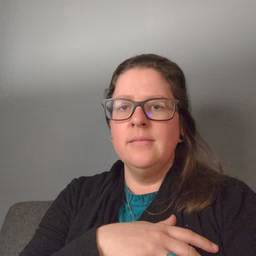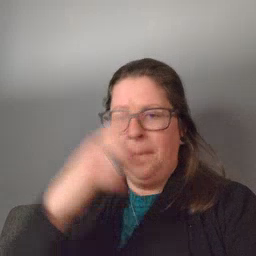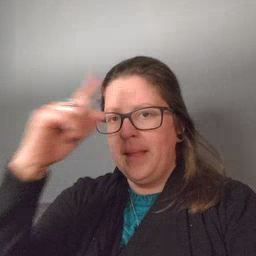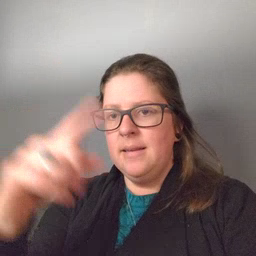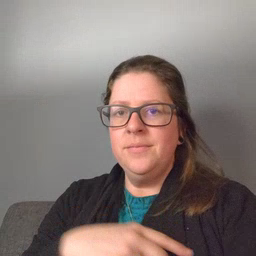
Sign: penny